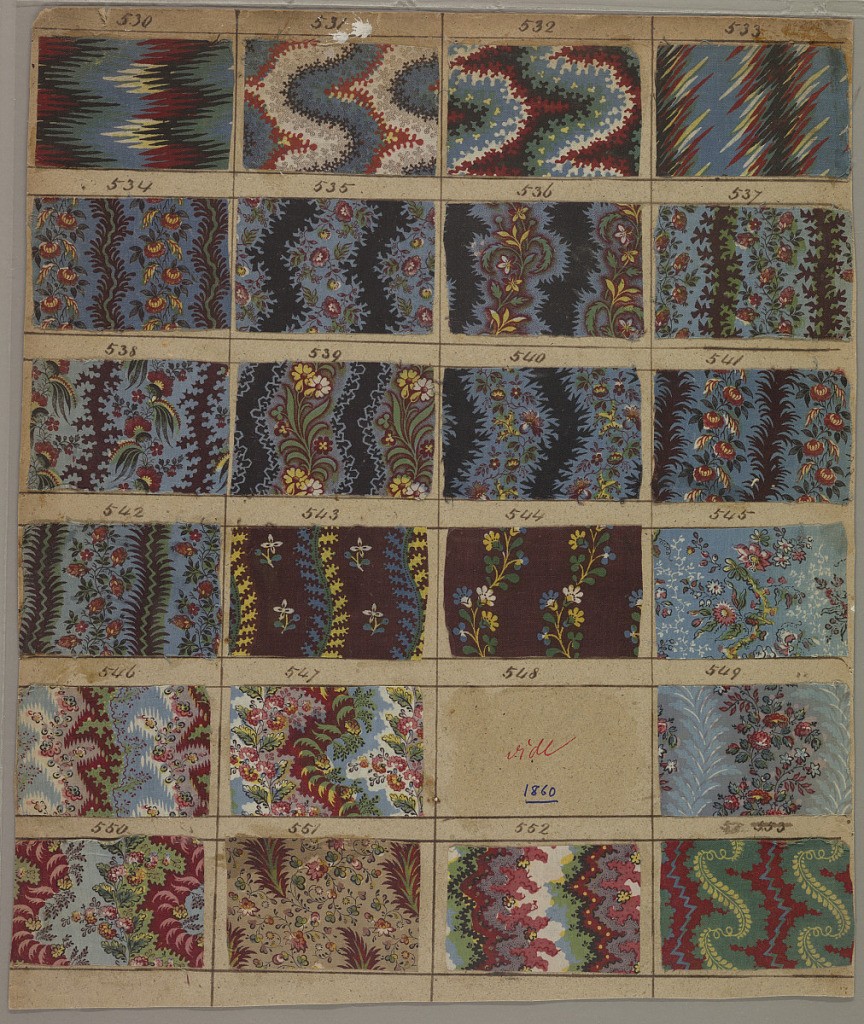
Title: Textile
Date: ca. 1825
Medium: paper, cotton Technique: printed
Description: Forty-six swatches of printed fabric (twenty-three per side of page - one missing on each side) each numbered in pen and ink from 506 through 529. Each swatch measures about 5.5 x 8 cm. (2 1/8" x 3 1/8"). All patterns are small scale floral in at least three colors. Yellow over blue for green.